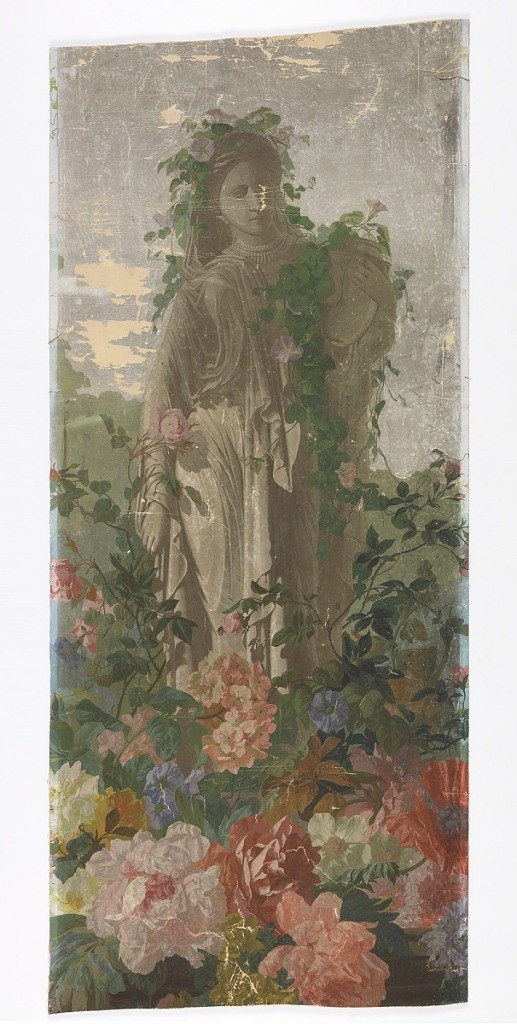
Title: Le Jardin d'Armide [The Garden of Armida]
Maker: Desfossé et Karth, French, 1863
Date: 1854
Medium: Block-printed paper
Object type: Scenic panel
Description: Grisaille statue of woman in classical robes, carrying a jar, around which twist morning glory vines and flowers. At the base of the statue are large scale, multi-colored flowers. This is center motif of panel which includes 1953-158-5-a,b.